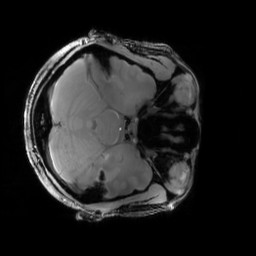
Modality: PDw
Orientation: axial
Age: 24
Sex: female
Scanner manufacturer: siemens
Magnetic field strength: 6.98 T
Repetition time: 1.78 s
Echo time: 0.00386 s